Question: 'strings.xml: Error: Found item String/button more than one time'
how to rid off this problem??help

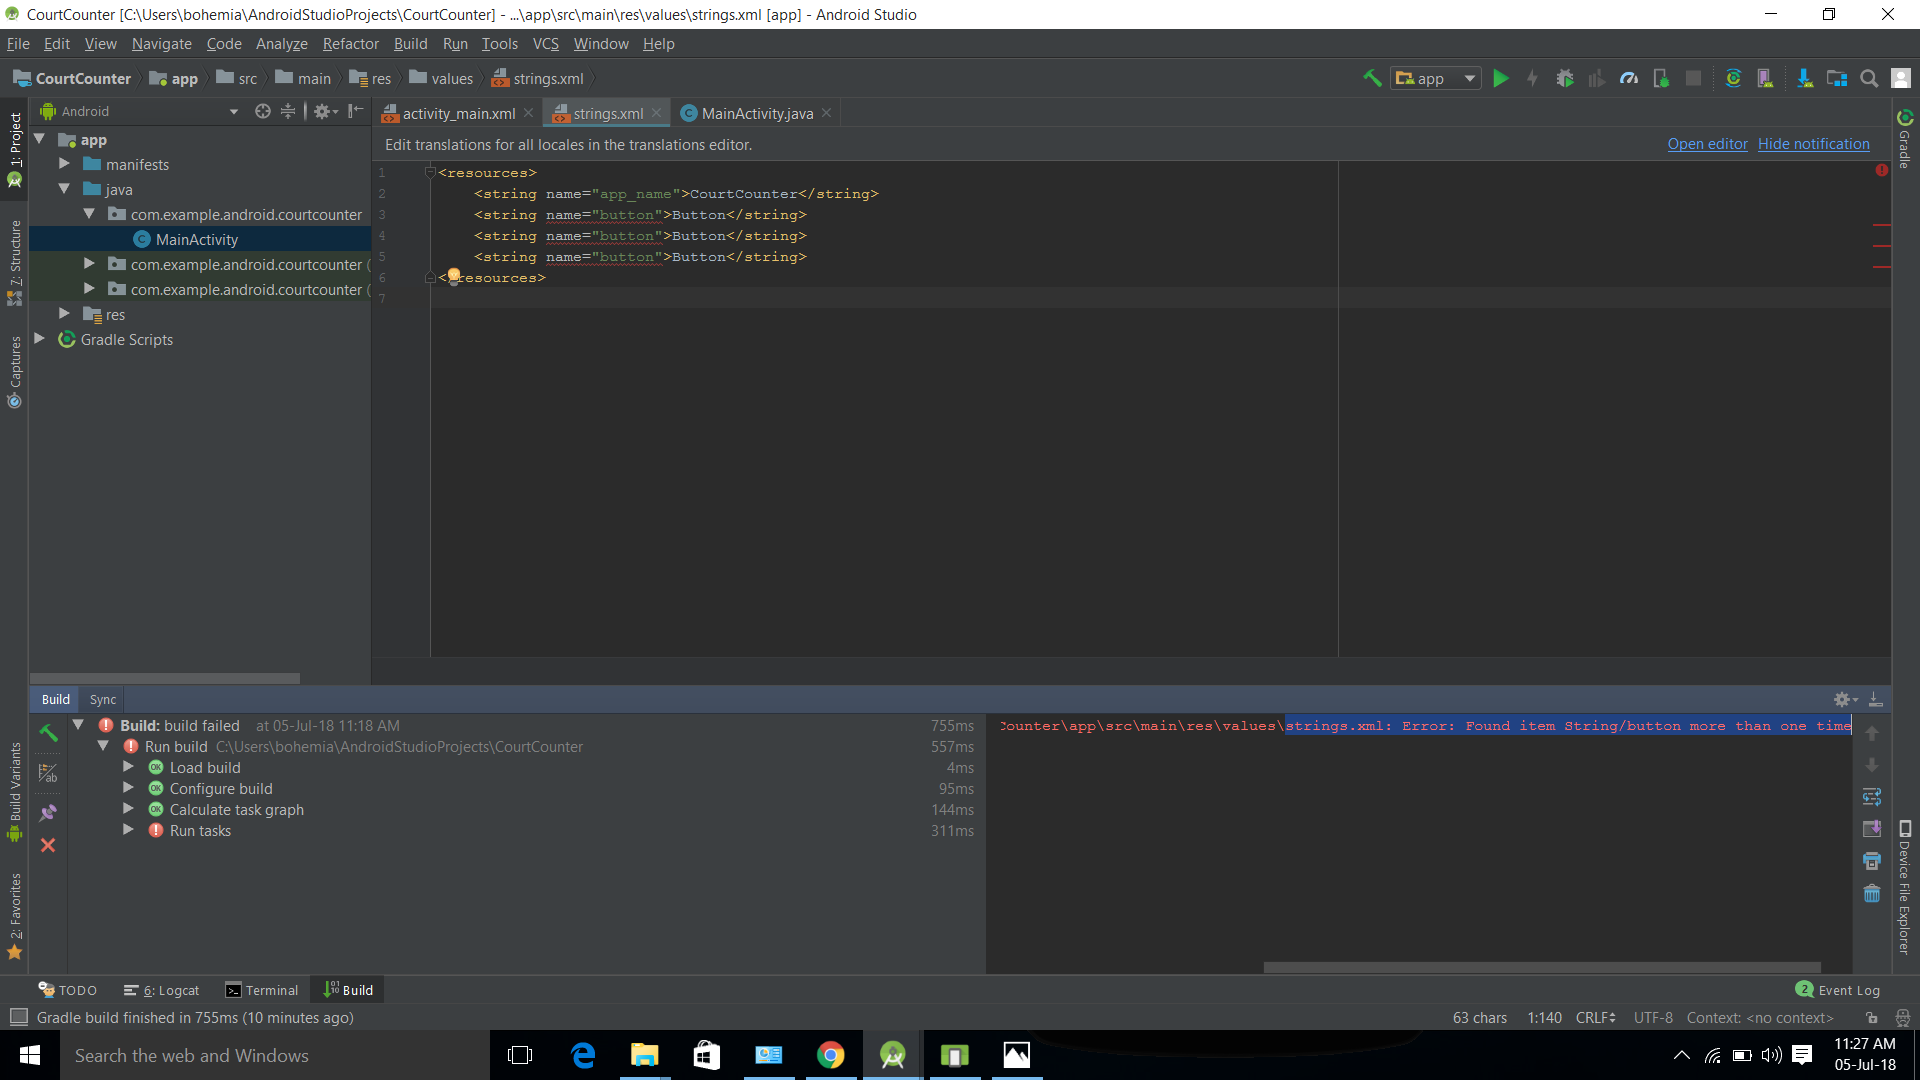
Answer: You cannot have multiple strings with same name ("button") in your case. Give unique name to each of them as follows
'''
<resources>
<string name="app_name">CourtCounter</string>
<string name="button1">Button1</string>
<string name="button2">Button2</string>
<string name="button3">Button3</string>
</resources>
'''